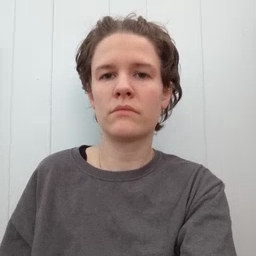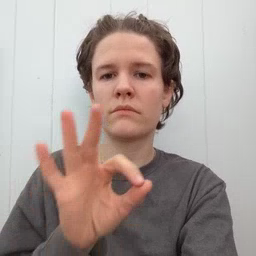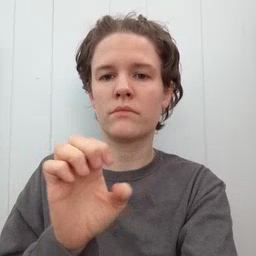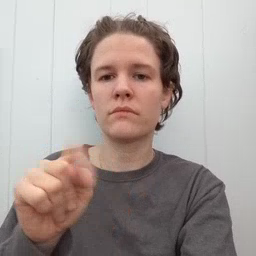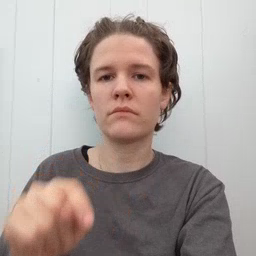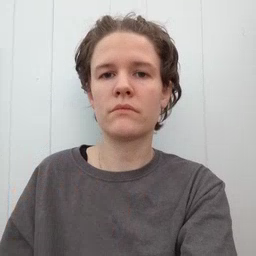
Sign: feet